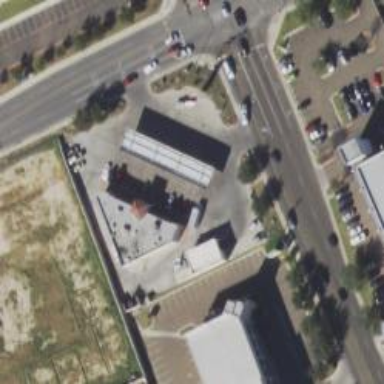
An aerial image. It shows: Convenience shop.